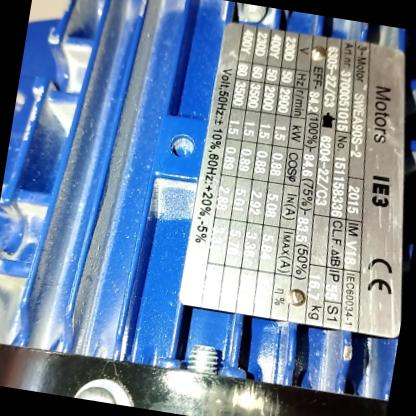
Klasa: tabliczka-znamionowa